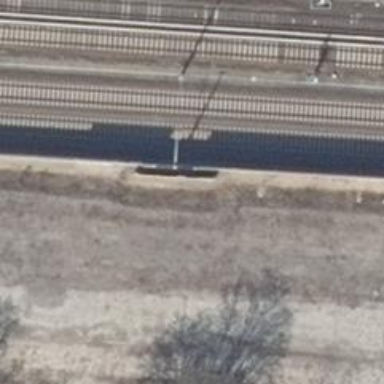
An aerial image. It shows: Milestone along the railway with catenary mast.